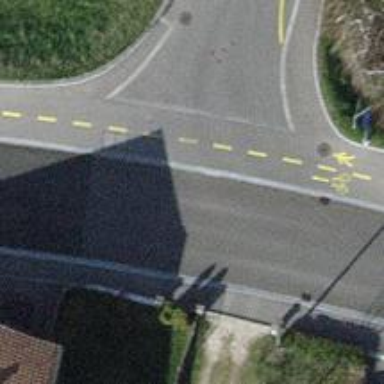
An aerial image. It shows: Unmarked road crossing with visible markings.